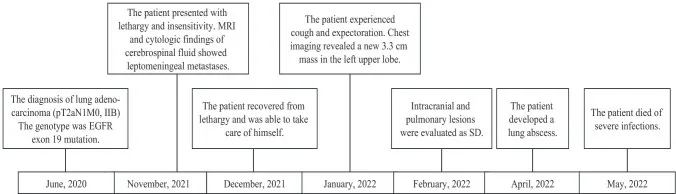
Summary of the diagnosis and treatment process.
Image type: chart (chart)